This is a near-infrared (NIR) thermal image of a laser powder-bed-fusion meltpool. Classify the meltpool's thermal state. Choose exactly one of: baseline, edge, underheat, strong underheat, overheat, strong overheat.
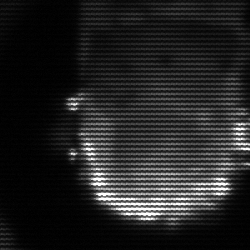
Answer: baseline